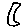
Label: moon